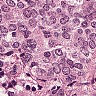
Metastatic tissue present: yes